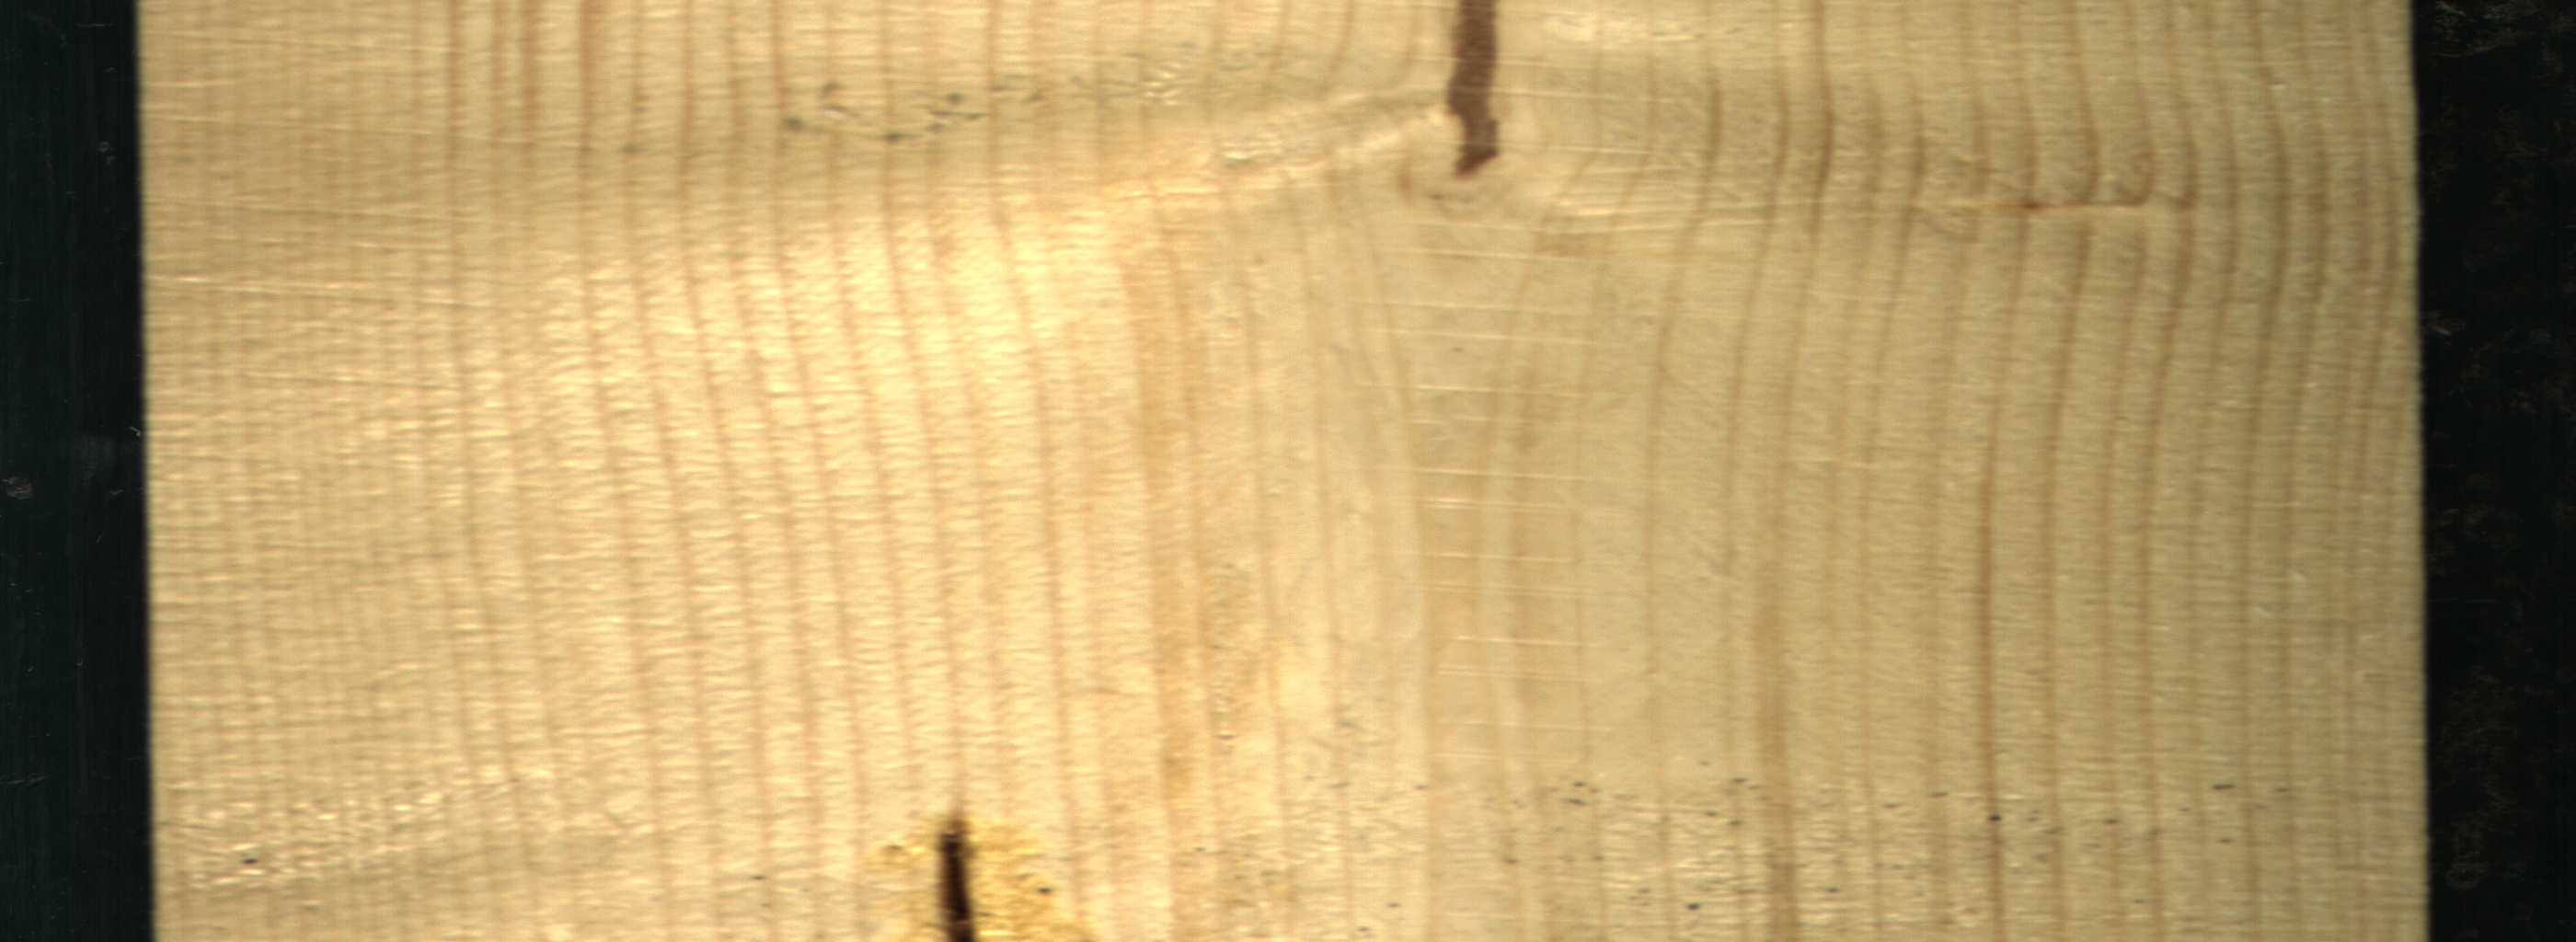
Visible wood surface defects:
Marrow
resin